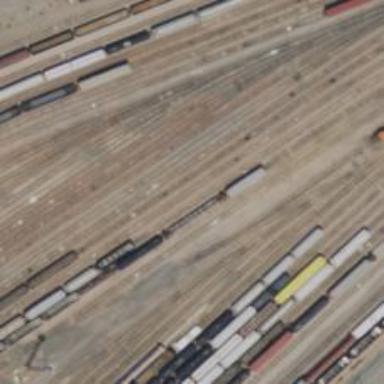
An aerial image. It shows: Railway yard in service.